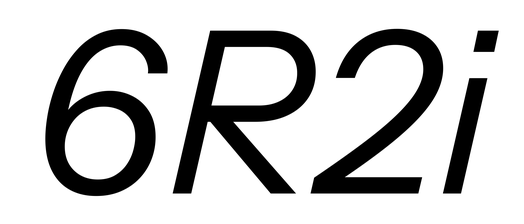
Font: InstrumentSans-Italic_Italic